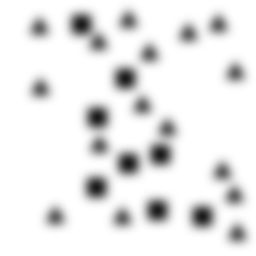
Squares: 8
Triangles: 16
Stars: 0
Total shapes: 24